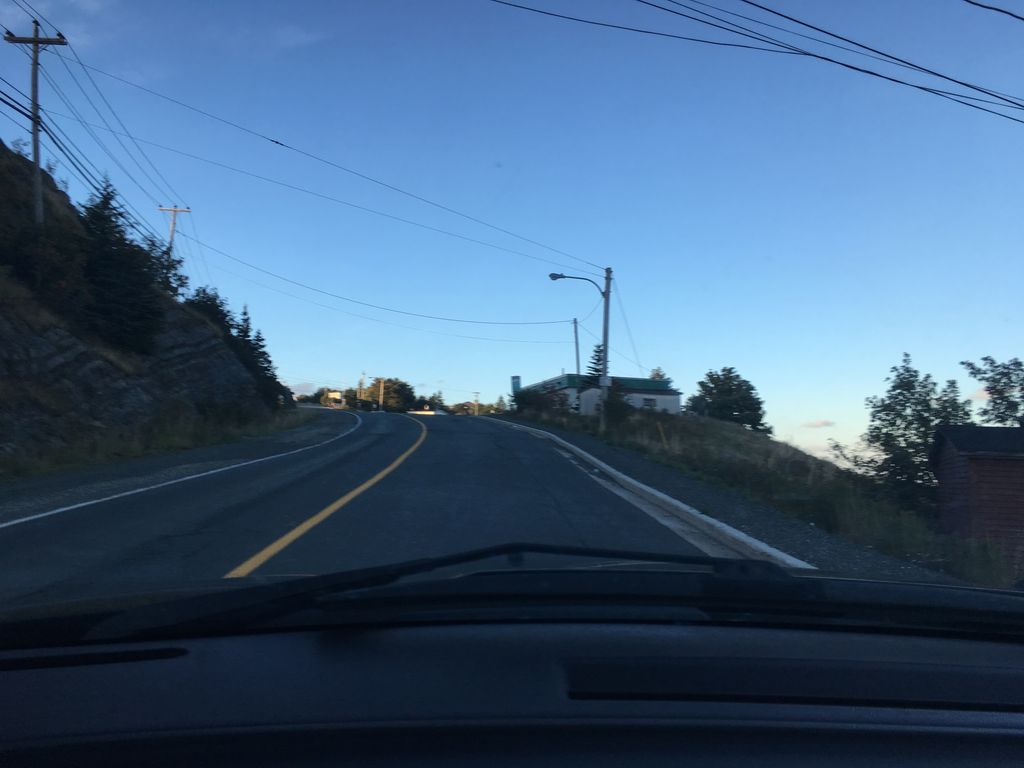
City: st_johns